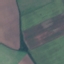
Label: AnnualCrop